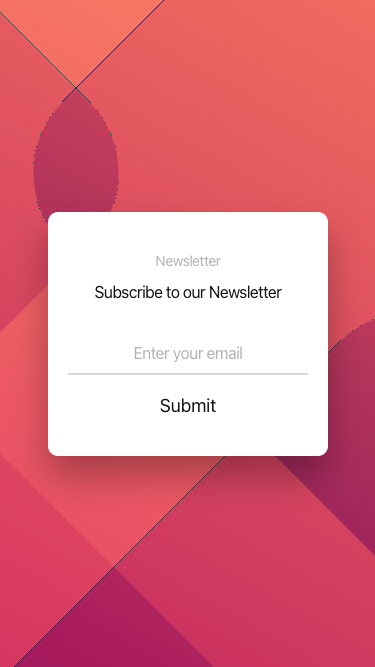
Text in this UI design:
Submit
Enter your email
Subscribe to our Newsletter
Newsletter